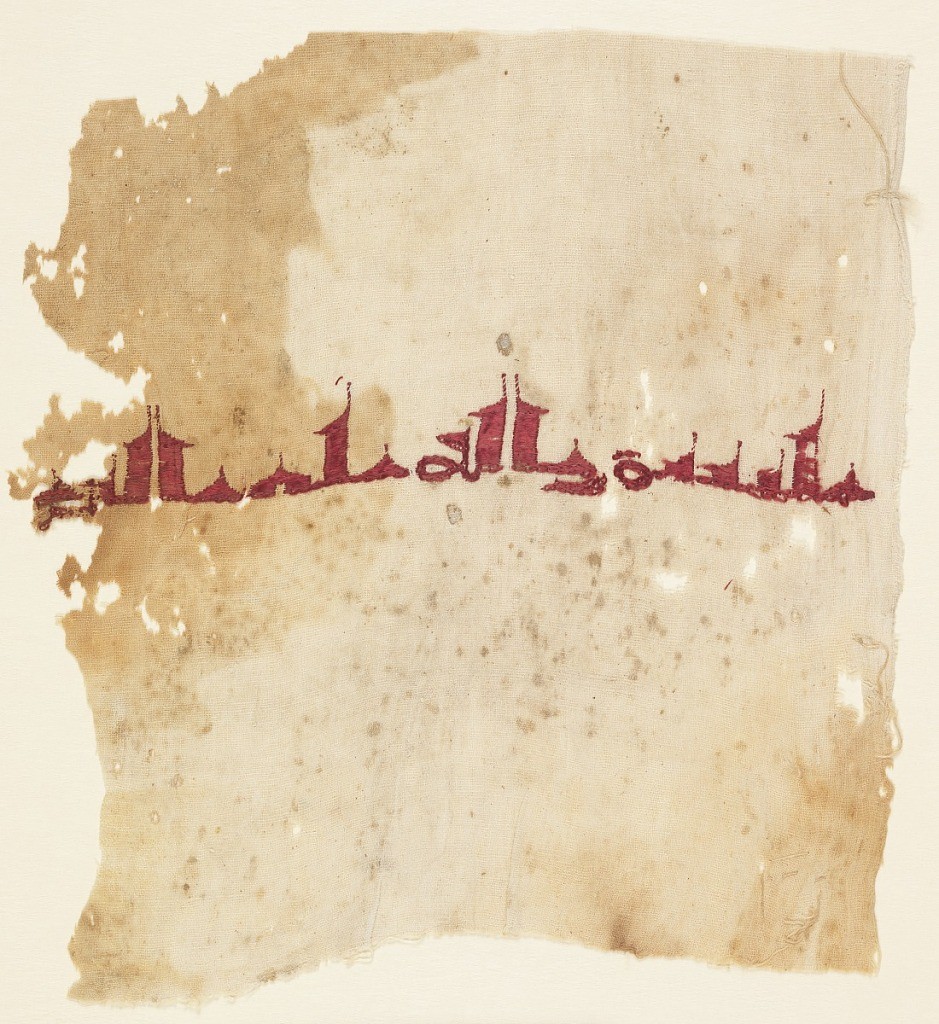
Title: Tiraz fragment
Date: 750–900
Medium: silk on linen Technique: embroidered on plain weave
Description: Fragment with a narrow band of Kufic inscription embroidered in red silk on woven linen. Made during the  Abbasid period caliphate (AD750-1258).